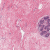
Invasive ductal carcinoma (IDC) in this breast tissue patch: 0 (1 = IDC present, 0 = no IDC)